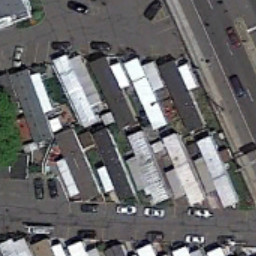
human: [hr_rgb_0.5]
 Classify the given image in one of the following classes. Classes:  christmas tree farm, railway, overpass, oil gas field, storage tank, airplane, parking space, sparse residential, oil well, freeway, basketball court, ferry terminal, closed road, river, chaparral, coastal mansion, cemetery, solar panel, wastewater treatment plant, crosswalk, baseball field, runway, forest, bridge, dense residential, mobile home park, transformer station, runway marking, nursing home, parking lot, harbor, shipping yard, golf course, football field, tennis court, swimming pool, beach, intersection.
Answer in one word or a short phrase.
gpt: mobile home park